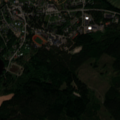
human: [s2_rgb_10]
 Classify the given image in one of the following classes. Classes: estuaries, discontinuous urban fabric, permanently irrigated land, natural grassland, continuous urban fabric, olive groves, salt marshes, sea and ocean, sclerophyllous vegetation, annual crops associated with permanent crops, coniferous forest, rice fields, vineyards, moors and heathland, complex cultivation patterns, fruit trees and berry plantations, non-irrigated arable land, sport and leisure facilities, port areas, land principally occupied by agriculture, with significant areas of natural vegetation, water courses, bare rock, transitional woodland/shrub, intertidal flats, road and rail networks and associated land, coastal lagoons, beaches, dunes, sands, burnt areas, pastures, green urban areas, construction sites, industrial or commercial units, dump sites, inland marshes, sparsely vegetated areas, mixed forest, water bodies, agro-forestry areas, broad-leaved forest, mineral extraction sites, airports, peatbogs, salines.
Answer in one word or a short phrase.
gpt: discontinuous urban fabric, mixed forest, transitional woodland/shrub, water bodies